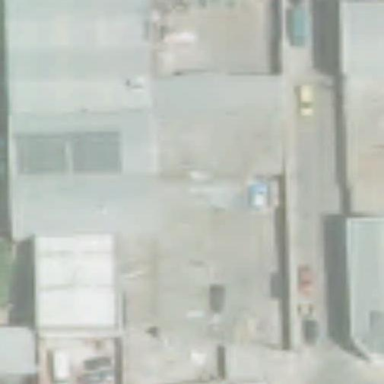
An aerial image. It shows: View of roof of building.